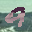
Label: 9